Question: A quick question about a gnuplot.
I have two graphs, ploted from file, like this:
'''
plot "t2" using 1:75 with linespoints title "crop 20","t2" using 1:11 with linespoints title "crop 30"
'''
Now I want to identify points on both graphs if they have identical height e.g Y coordinate.
It could be a different colour, or a perfect solution would be to draw a line between them.
Any ideas?
Thanks a lot.
EDIT
Thanks for the reply Sunhwan Jo, method suggested works fine, as long as similar values appear in the same order. See the image

Two graphs share several more points in the same height, but its not picked up due to length difference.
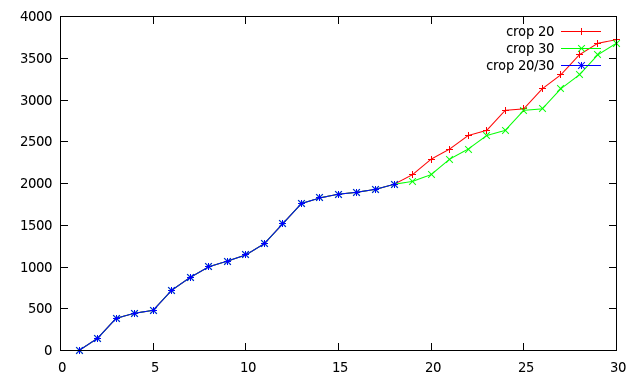
Answer: You may use external program to filter out data points that have same data in two different column (here I've examined if 75th and 11th column has same entry).
'''
plot "t2" using 1:75 with linespoints title "crop 20", "t2" using 1:11 with linespoints title "crop 30", "< awk '{if ($75==$11) print $0}' t2" us 1:11 with lines points title "crop 20/30"
'''
EDIT:
Okay, above will not work if you would like to show the data points that have same data in different rows. AWK script will be more elaborated. I have tried as below, hope this helps.
Here's test data.
'''
0 0.0 0.0
1 0.3 0.6
2 1.6 1.6
3 0.3 1.5
4 0.6 3.6
5 0.3 4.3
6 0.3 0.7
7 5.5 5.5
8 6.6 6.6
9 5.2 5.2
10 8.3 8.3
11 2.7 5.0
12 2.8 8.3
13 3.3 2.8
14 7.9 3.9
15 9.9 7.9
16 15.3 15.3
17 14.7 14.7
18 3.8 18.1
19 18.1 12.1
'''
And the gnuplot command (note some obvious difference in column designation):
'''
plot 'test.dat' us 1:2 w lp title "1", 'test.dat" us 1:3 w lp title "2", "< awk '{ind[NR]=$1; arr1[NR]=$2; arr2[NR]=$3} END{for (i=1; i<=NR; i++) {for (j=1; j<=NR; j++) {if (arr1[i]==arr2[j]) print ind[i], arr1[i]}}}' test.dat' test.dat" us 1:2 w lp title '1==2'
'''
Resulting plot: